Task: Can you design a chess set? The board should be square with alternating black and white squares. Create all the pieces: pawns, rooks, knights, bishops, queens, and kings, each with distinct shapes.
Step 623:
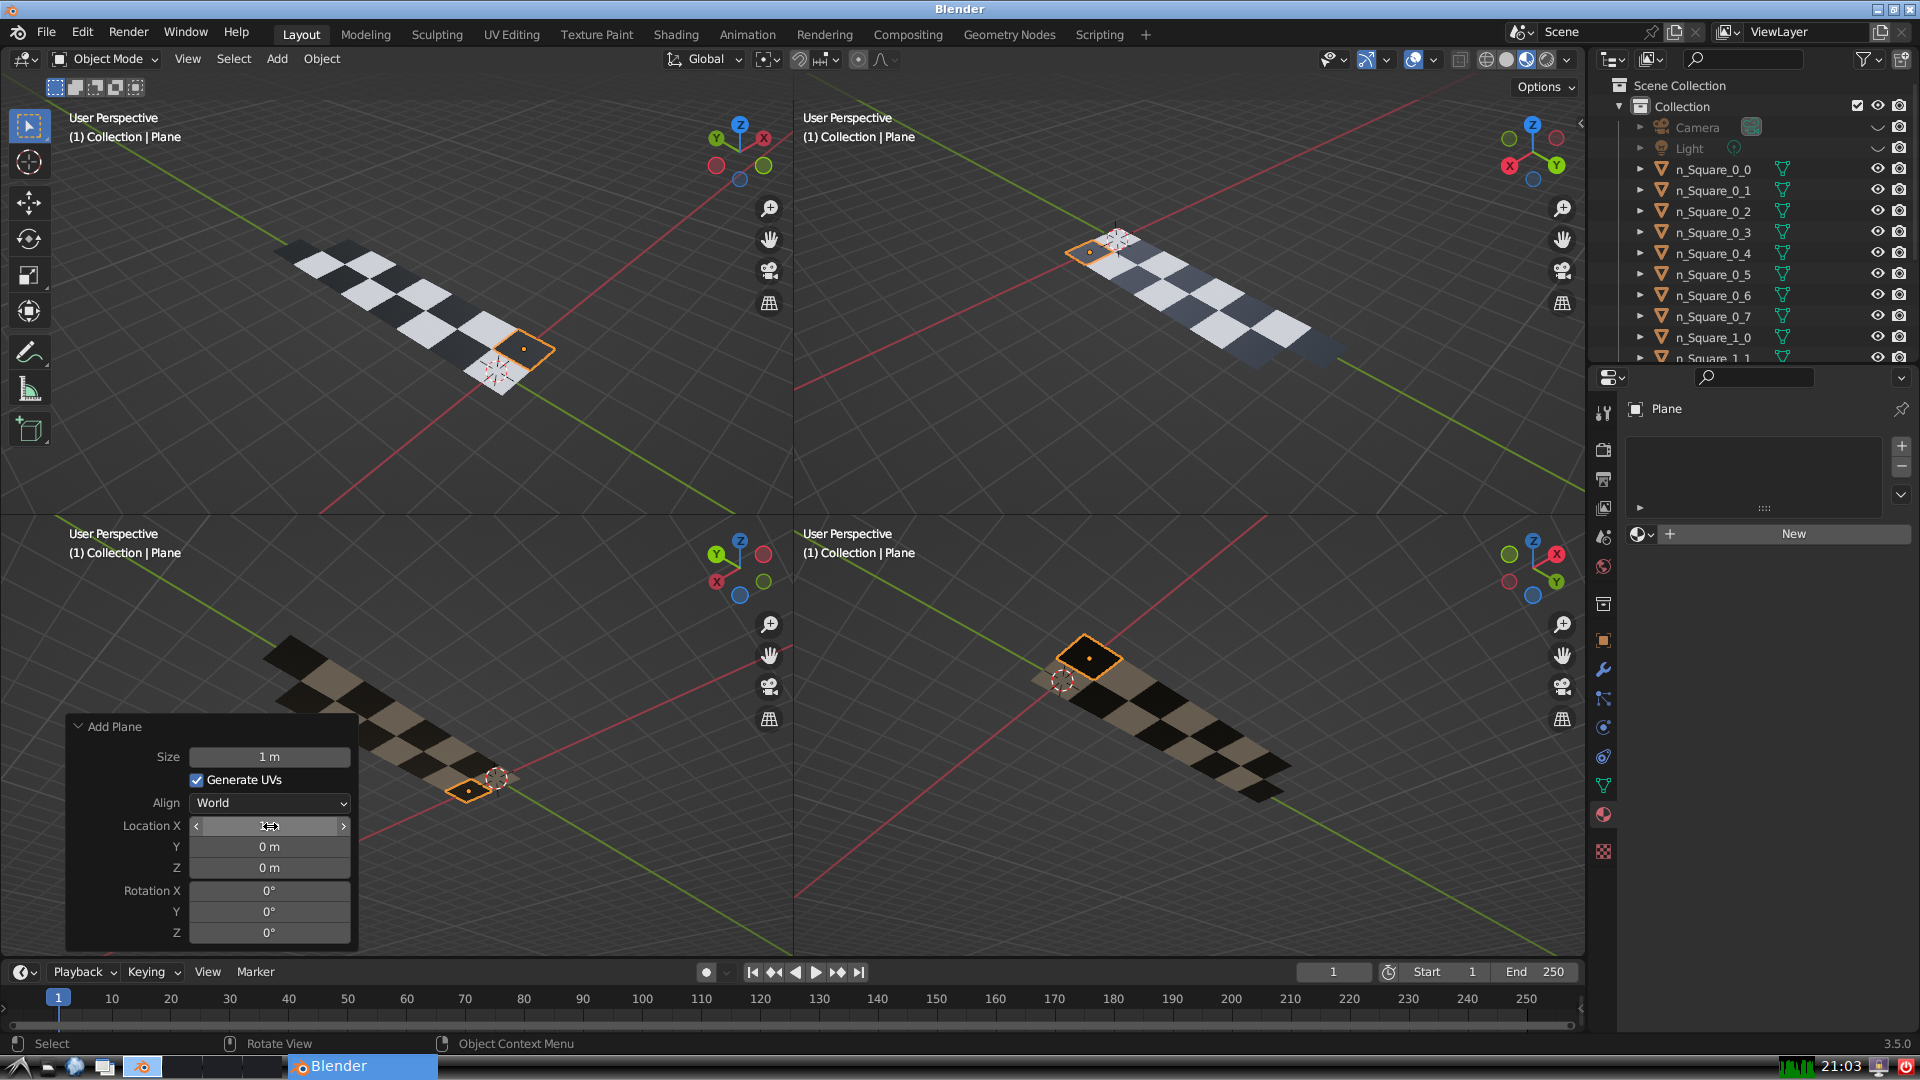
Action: {"mouse_move": [270, 846]}